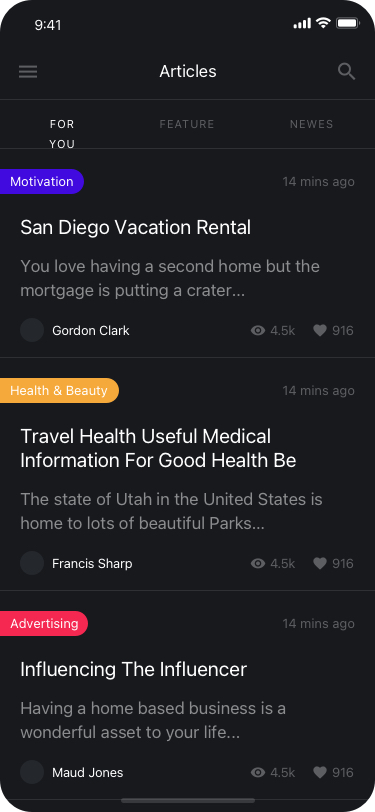
Text in this UI design:
Travel Health Useful Medical Information For Good Health Be
The state of Utah in the United States is home to lots of beautiful Parks…
Health & Beauty
14 mins ago
Francis Sharp
4.5k
916
San Diego Vacation Rental
You love having a second home but the mortgage is putting a crater...
Motivation
14 mins ago
Gordon Clark
4.5k
916
Influencing The Influencer
Having a home based business is a wonderful asset to your life...
Advertising
14 mins ago
Maud Jones
4.5k
916
Articles
FOR YOU
FEATURED
NEWEST